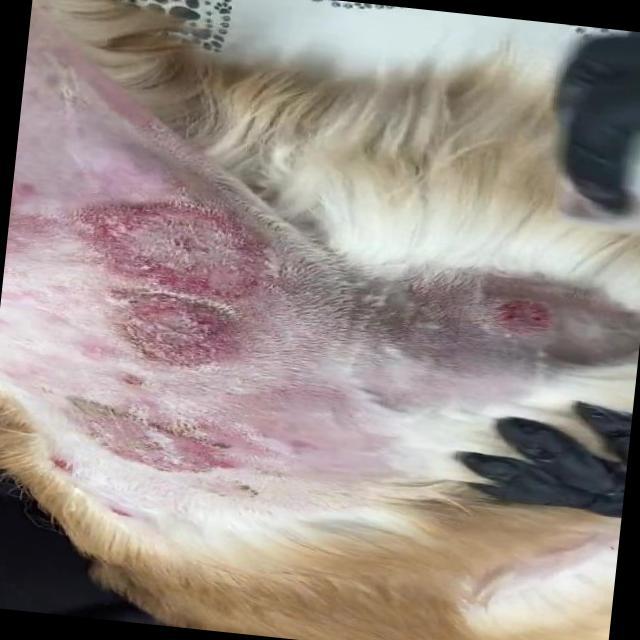
Canine dermatitis — inflammation of the skin presenting with erythema, pruritus, papules, and excoriation. May be allergic, contact, or atopic in origin.